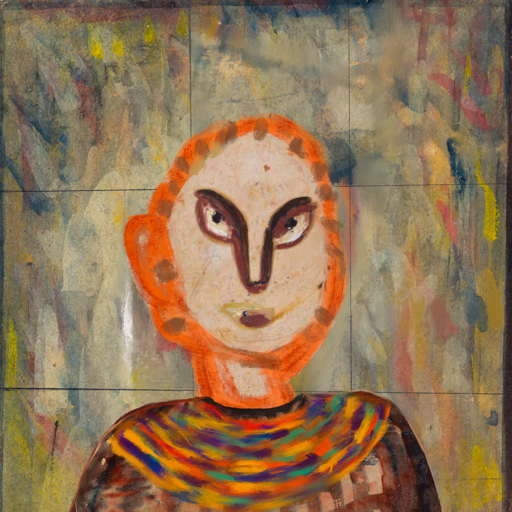
Background: GypsyMother, Head And Neck Front: Rupkatha, Face Front: After_Raid, Bust: Orphan, Hair Front: Blank, Head Accessory: Blank, Second Necklace: An_Impression_2, Necklace: Blank, Baby: Blank